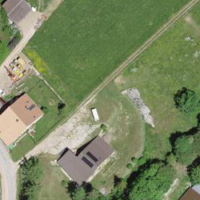
EUNIS habitat code: 24
Species observed at this site:
Sambucus racemosa